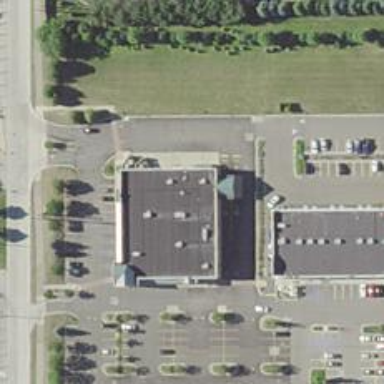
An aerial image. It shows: Pharmacy providing healthcare services.